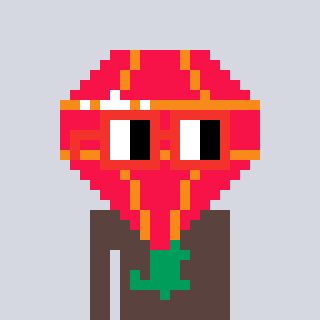
a pixel art character with square red glasses, a red diamond-shaped head and a darkbrown-colored body on a cool background